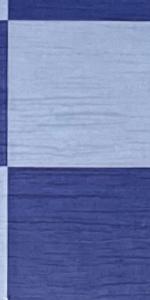
Label: Empty